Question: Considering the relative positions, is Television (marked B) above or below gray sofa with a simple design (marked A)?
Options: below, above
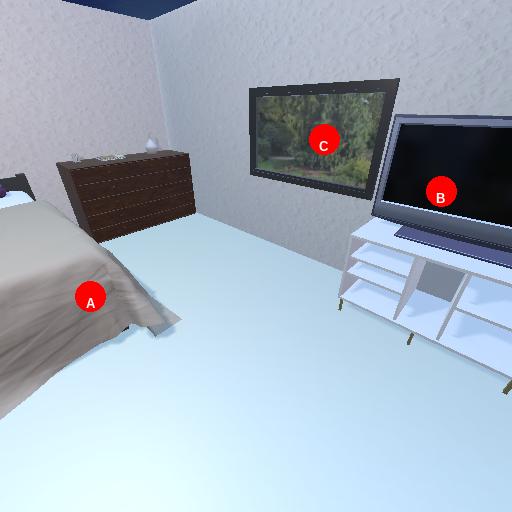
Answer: below